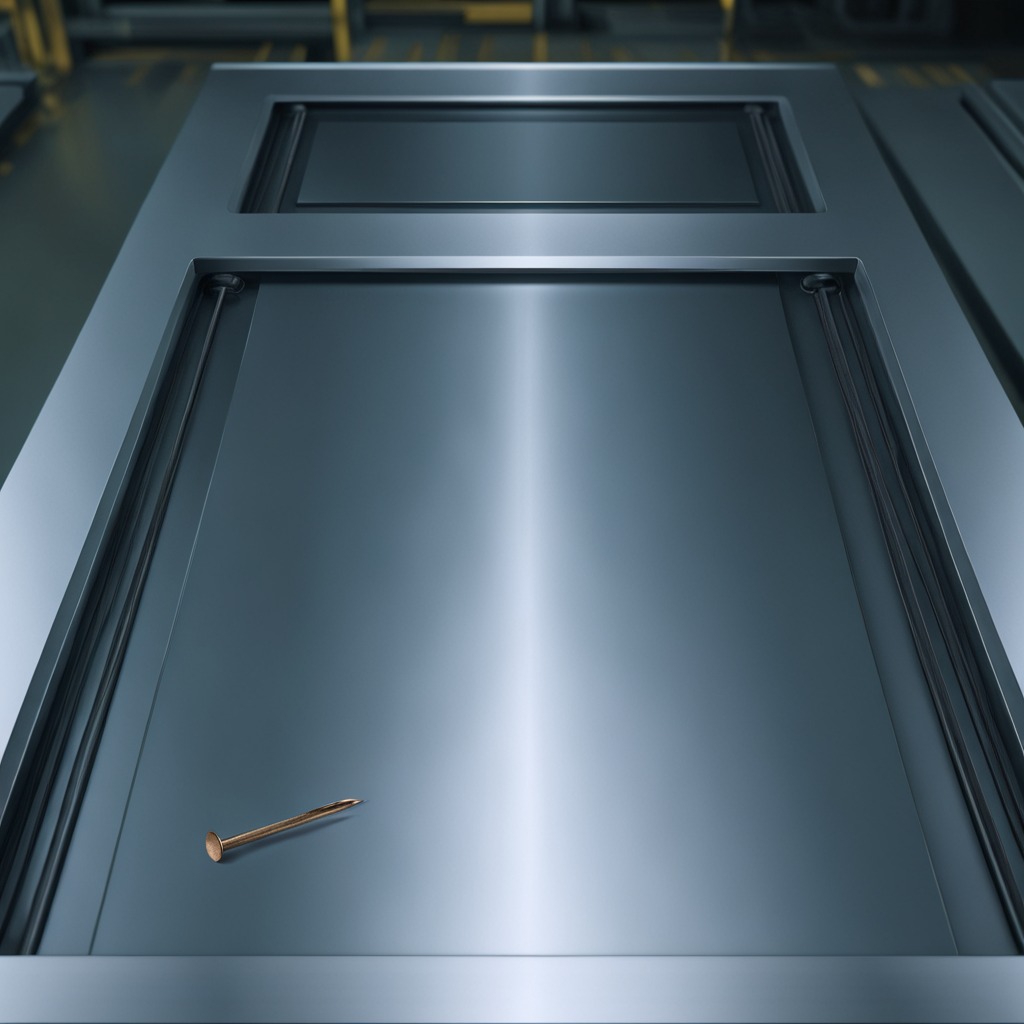
A nail is lying on the metal table in a machine shop under fluorescent lights.